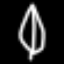
Label: leaf